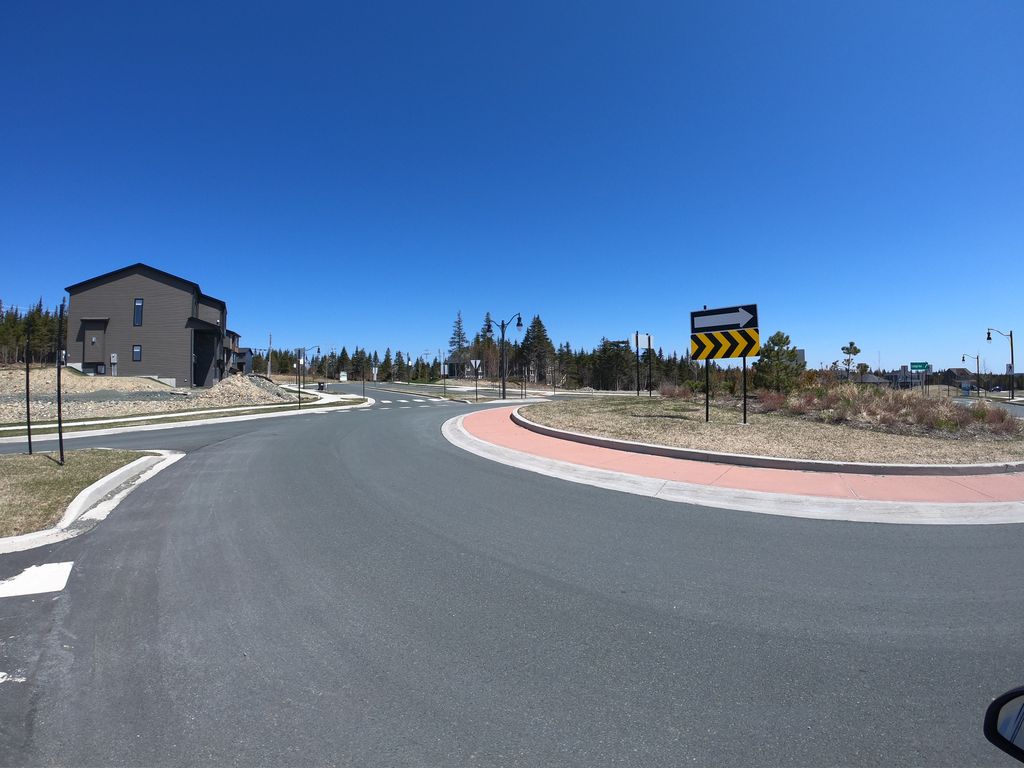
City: st_johns